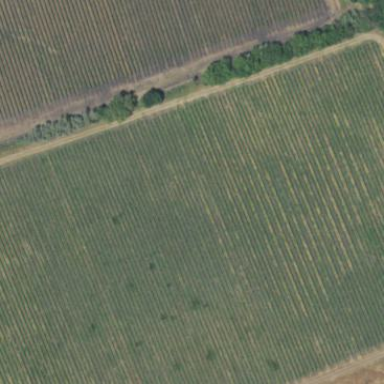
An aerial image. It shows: Vineyard where grapes are grown.